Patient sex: M
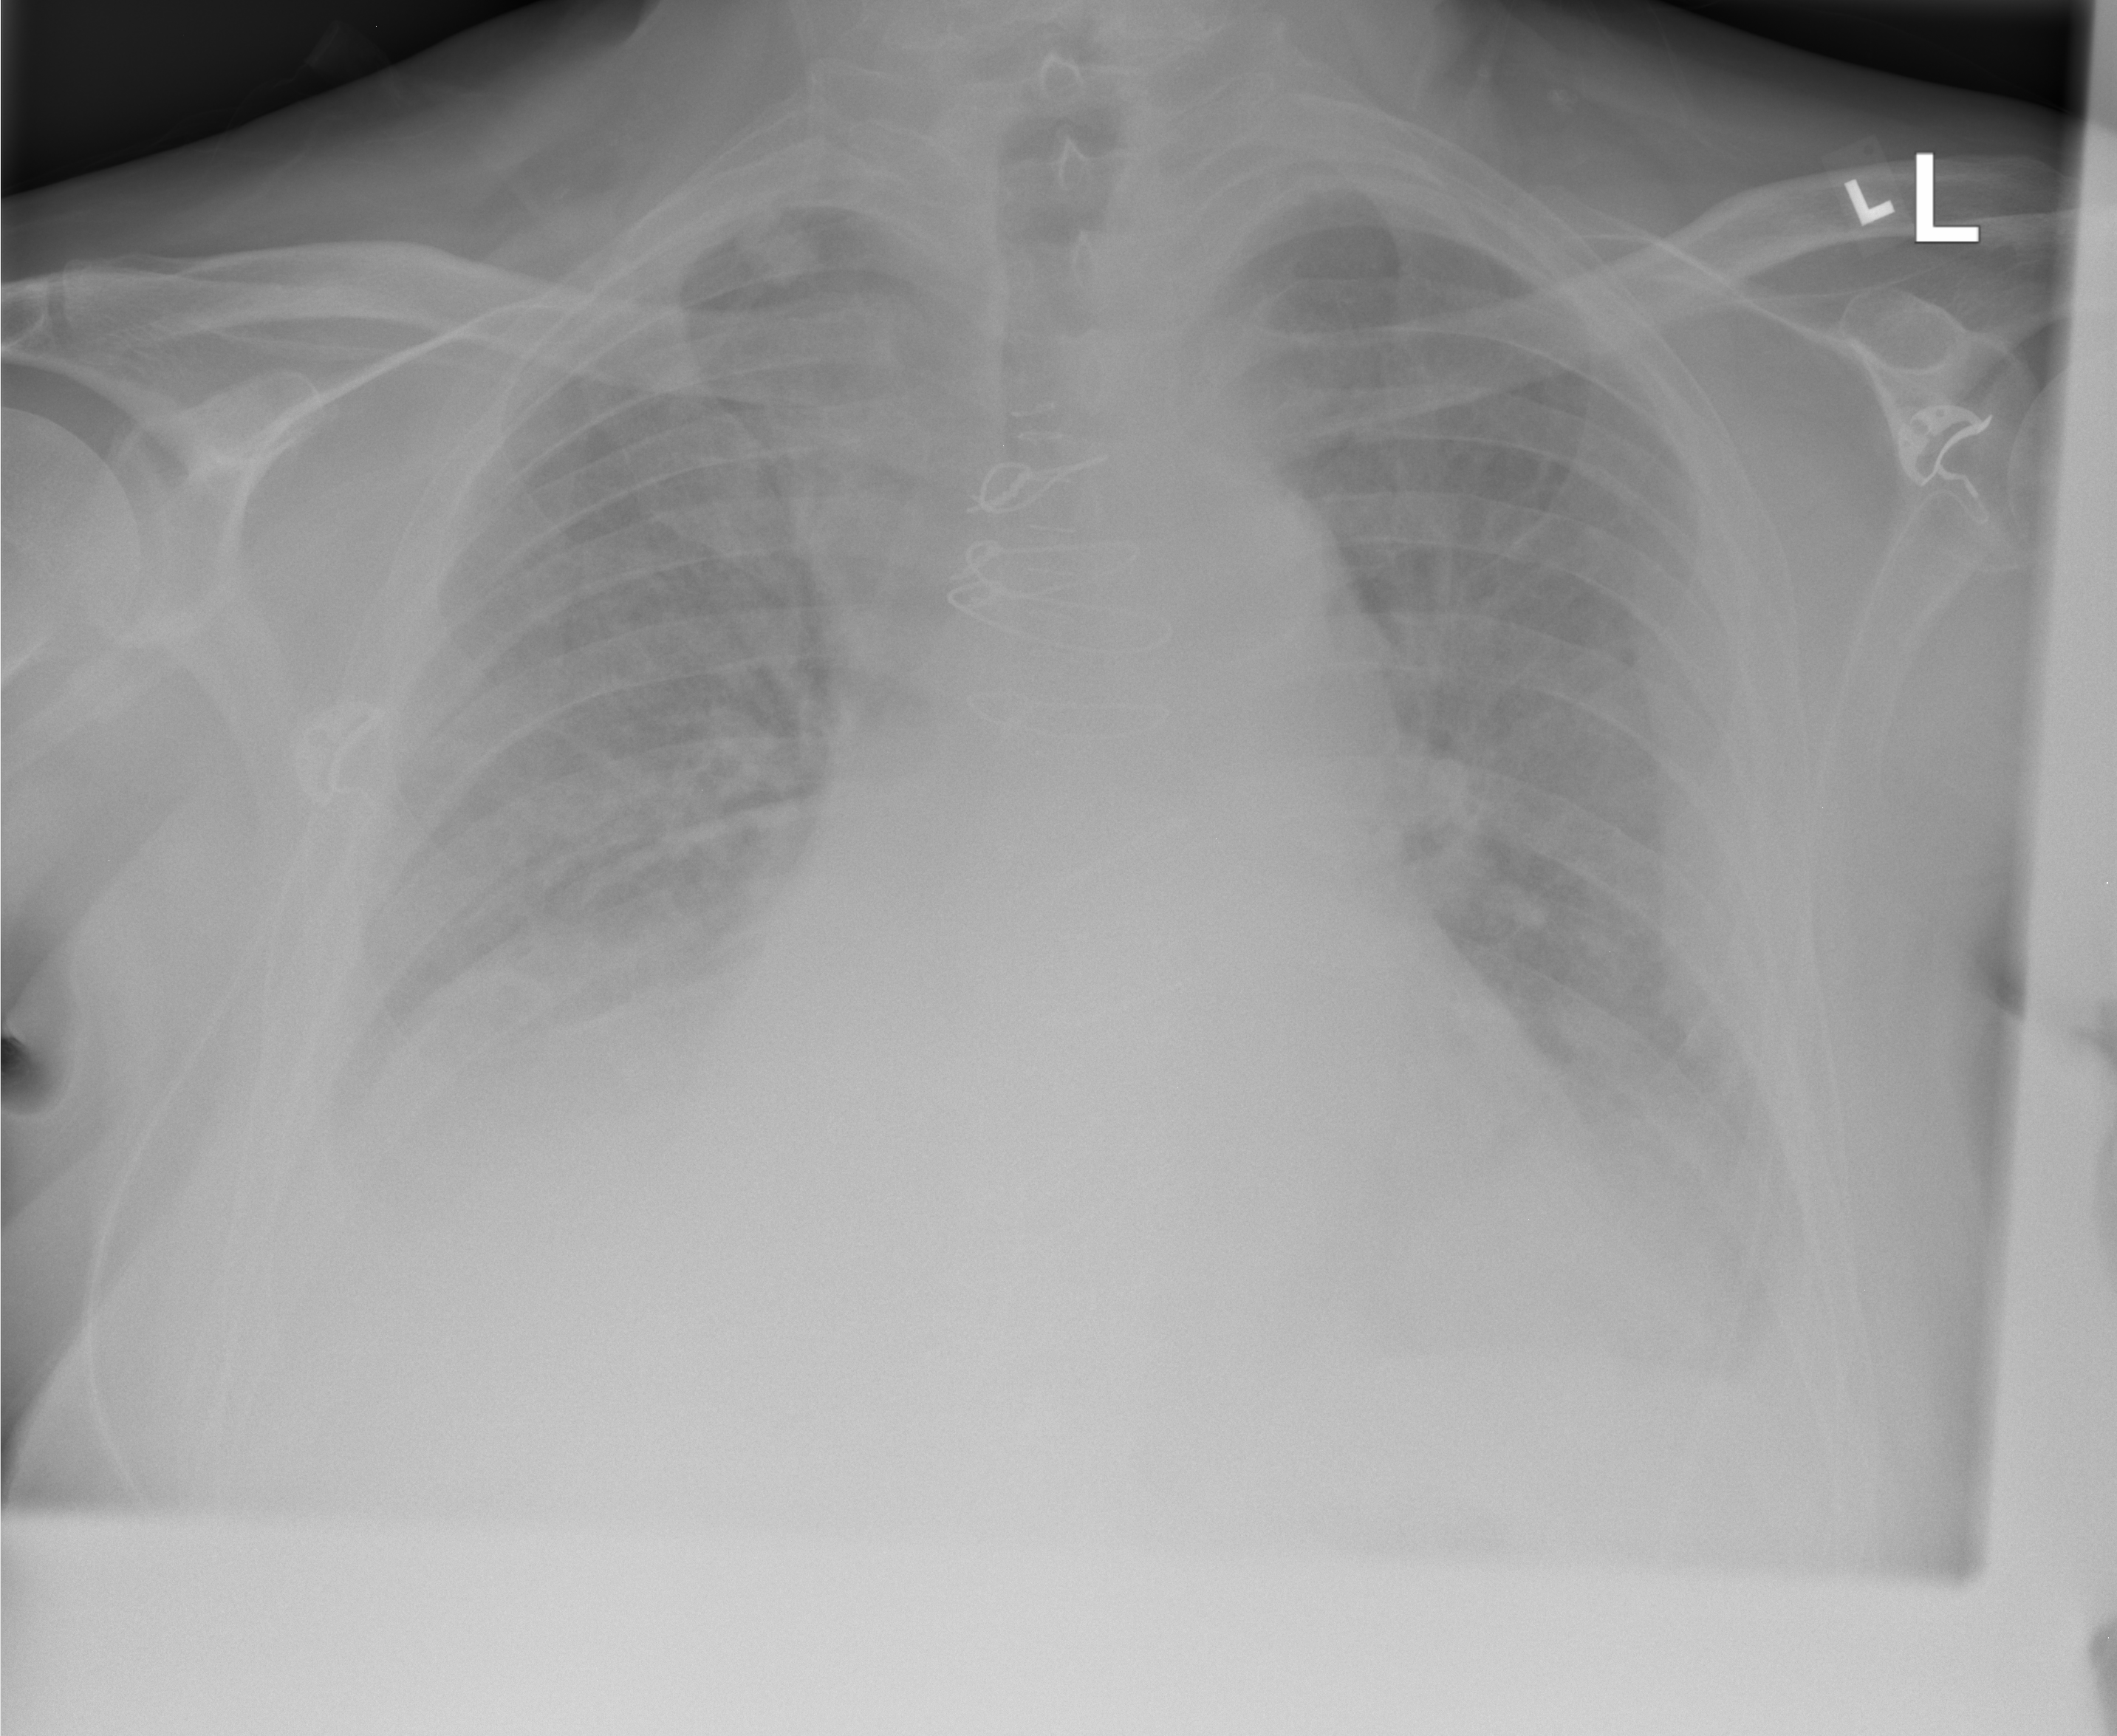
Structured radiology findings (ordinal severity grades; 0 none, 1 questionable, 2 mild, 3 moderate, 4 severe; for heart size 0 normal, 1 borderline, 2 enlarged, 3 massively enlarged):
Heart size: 2
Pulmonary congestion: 3
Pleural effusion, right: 2
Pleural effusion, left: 2
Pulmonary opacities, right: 3
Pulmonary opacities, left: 3
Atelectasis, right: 2
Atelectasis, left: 2